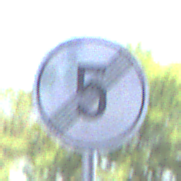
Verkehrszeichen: EndeGeschwindigkeit5
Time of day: Midday
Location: Roofed (Underpass)
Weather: Clear
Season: NotSpecified
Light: Natural